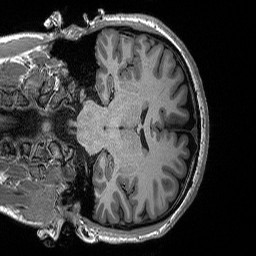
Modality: T1w
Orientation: coronal
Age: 31
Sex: male
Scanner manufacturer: siemens
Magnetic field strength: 3 T
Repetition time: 2.3 s
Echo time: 0.00298 s